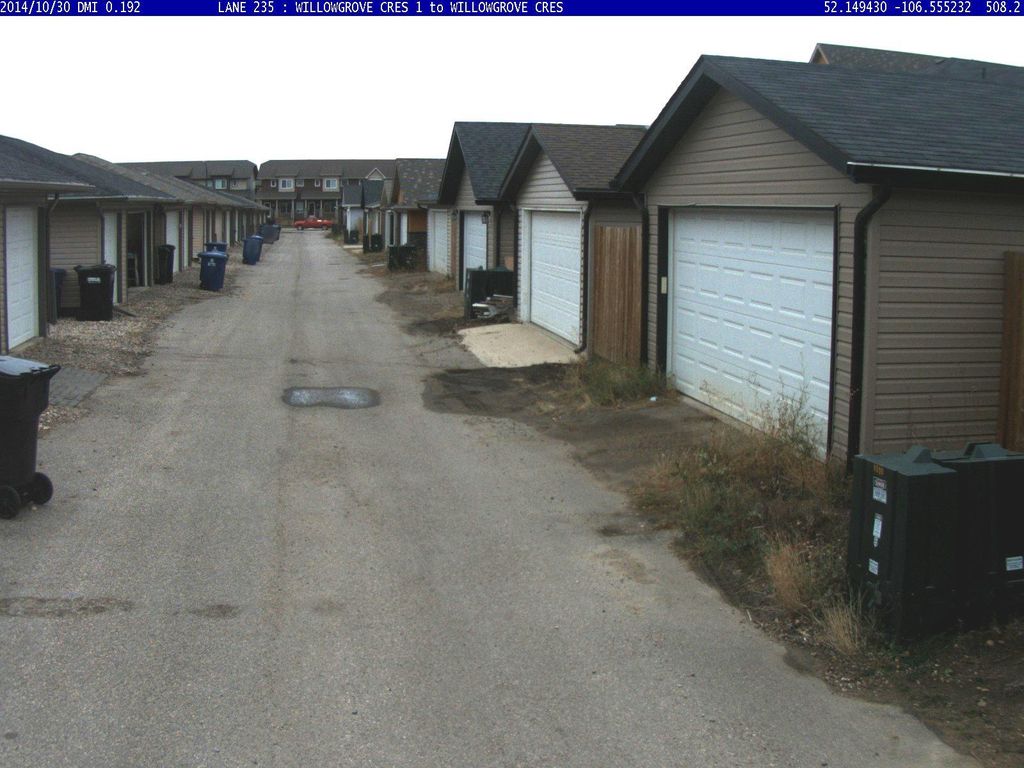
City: saskatoon